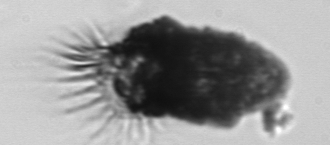
Label: Stenosemella_pacifica